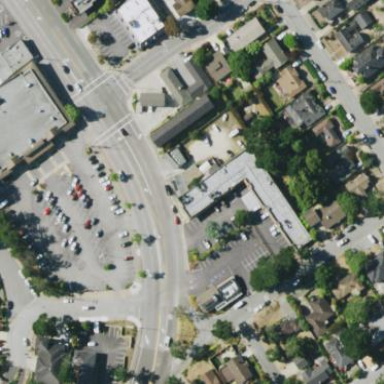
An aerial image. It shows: Retail building.